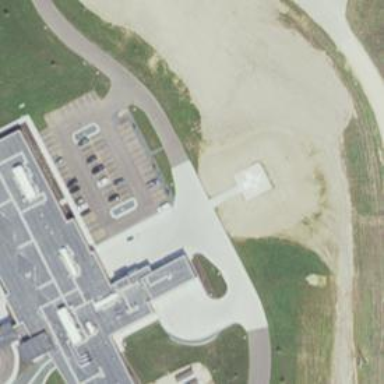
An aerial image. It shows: Hospital building.